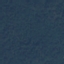
Land use / land cover: Forest